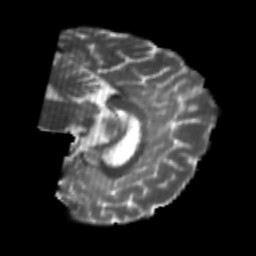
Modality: T2w
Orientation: sagittal
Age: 26
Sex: male
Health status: healthy
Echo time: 0.074 s